Question: Is there a possibility for Windows Phone 8 to write application to replace standard clock on lock screen?

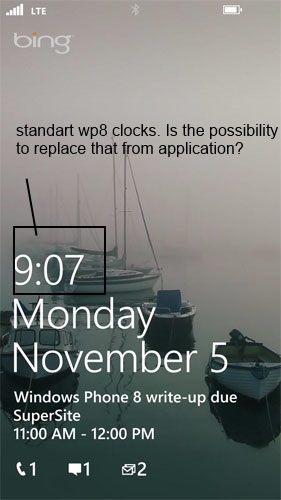
Answer: No, an app can only provide the background image, or be one of several apps to provide notifications (icon, #, message--in the bottom area of the screen). One app can provide detailed status, and up to 5 can provide quick status.
For more details, see <URL>
The count, text, and icon are defined in the primary application tile (i.e. the lock screen mirrors the application, if the user lets it). For more detail, see: <URL>